Question: I have three tables: a list of actors (actors.sql), a list of films (movies.sql), and a list of what actors played in each film (as well as their roles, roles.sql). Here is a snippet of each table:
The tables are much, much longer, with thousands of entries not shown in this image. A prior practice question I had was to display a table of each film an actor had appeared in (actor name retrieved from HTML form and PHP on another page). The code for that was as follows:
'''
SELECT actor_id, movie_id, name, year
FROM roles r
JOIN actors a ON a.id = r.actor_id
JOIN movies m ON m.id = r.movie_id
WHERE first_name = '$actor_first' AND last_name = '$actor_last'
ORDER BY year DESC;
'''
Now I want to cross-reference the tables and find out who has worked with a specific actor and which films they have worked with. Say I want to see which films "Kevin Spacey" has appear in with "Will Smith", I would like a table that lists them. The problem is, I'm not sure how.
Any tips?
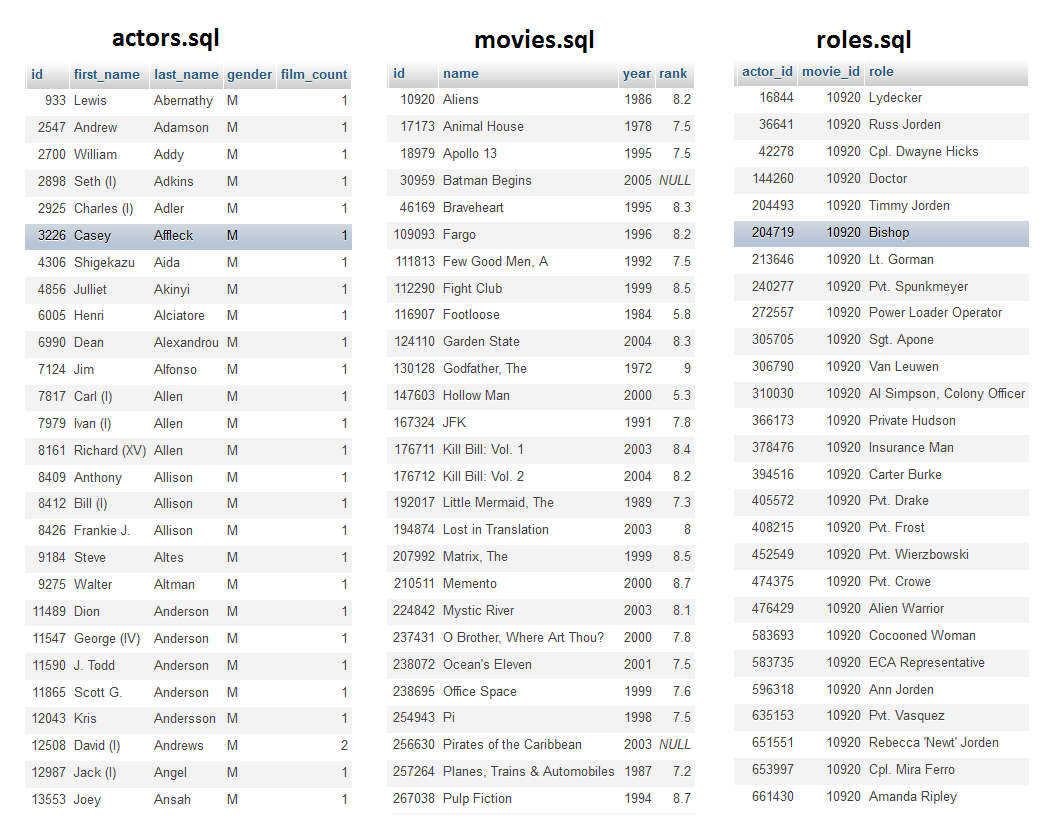
Answer: If you have both actors, you can do it with this query
'''
select m.*
from movies m
where exists (select 1
from roles r1
inner join actors a1
on a1.actor_id = r1.actor_id
where r1.movie_id = m.movie_id
and a1.first_name = 'Kevin'
and a1.last_name = 'Spacey')
and exists (select 1
from roles r2
inner join actors a2
on a2.actor_id = r2.actor_id
where r2.movie_id = m.movie_id
and a2.first_name = 'Will'
and a2.last_name = 'Smith')
'''
it will return all movie data for all movies where both actors play a role.